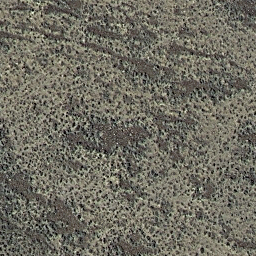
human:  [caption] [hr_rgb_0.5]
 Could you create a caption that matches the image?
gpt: Lots of plants scattered in the loess ground. .

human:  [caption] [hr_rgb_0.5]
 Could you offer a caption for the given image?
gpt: There are some grey plants scattered on the ground .

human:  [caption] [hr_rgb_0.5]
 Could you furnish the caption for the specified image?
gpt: Lots of plants scattered on the ground. .

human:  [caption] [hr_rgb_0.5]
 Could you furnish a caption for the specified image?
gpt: This is a chaparral .

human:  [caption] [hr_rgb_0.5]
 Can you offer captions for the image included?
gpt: Some grey plants are scattered in the loess ground .